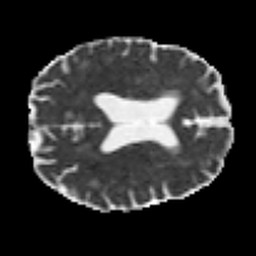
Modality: MD
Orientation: axial
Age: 74
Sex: male
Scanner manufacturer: siemens
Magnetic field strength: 3 T
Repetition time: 7.3 s
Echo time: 0.087 s